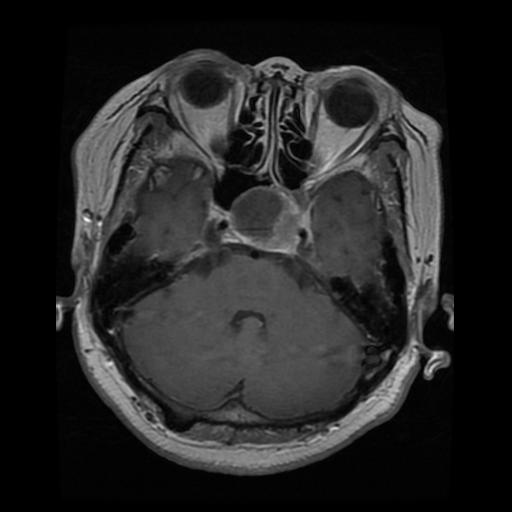
Label: pituitary